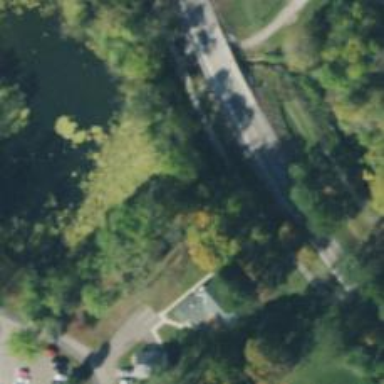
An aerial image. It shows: Cycleway.